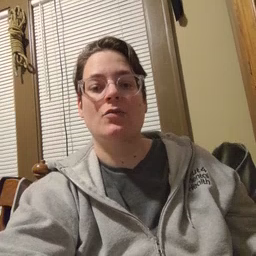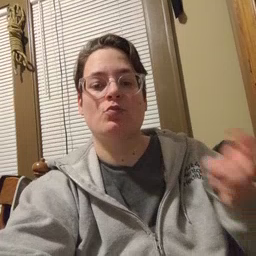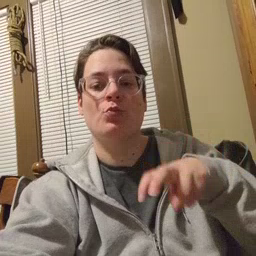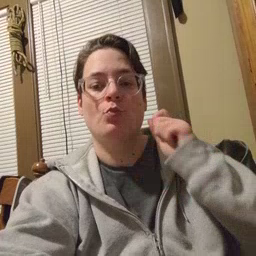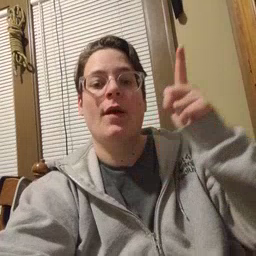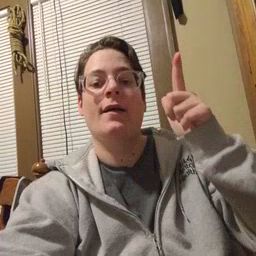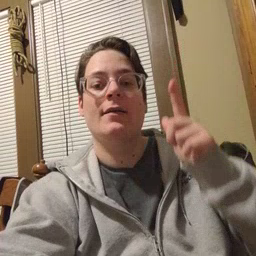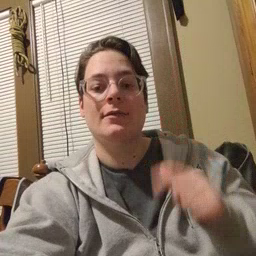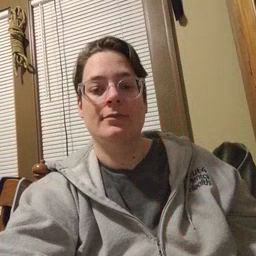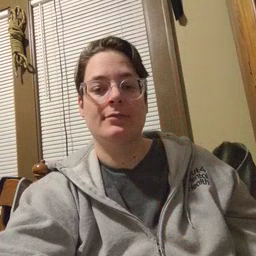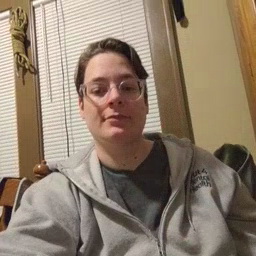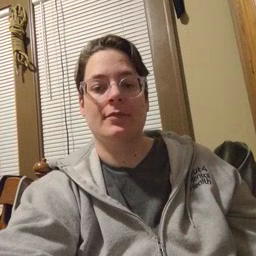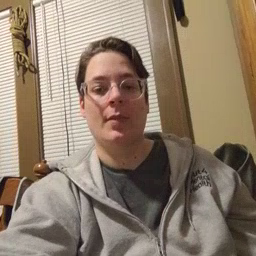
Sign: awake